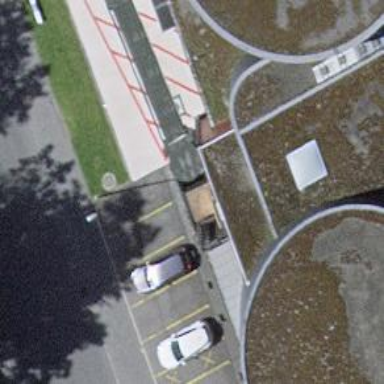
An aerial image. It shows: Bicycle parking facility.